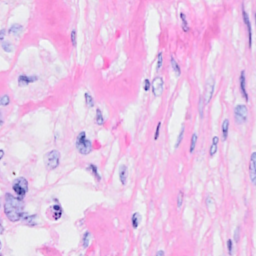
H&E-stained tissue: Breast